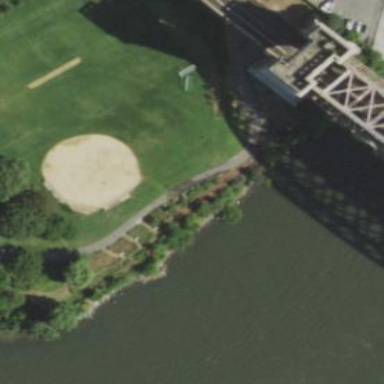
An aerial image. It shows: Baseball pitch for leisure land activities.